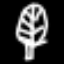
Label: leaf